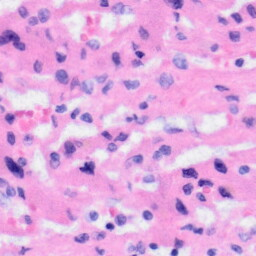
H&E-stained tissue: Liver